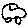
Label: car